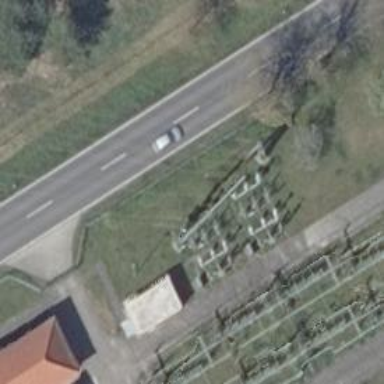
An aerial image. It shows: Three power lines with cables.